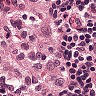
Metastatic tissue present: no